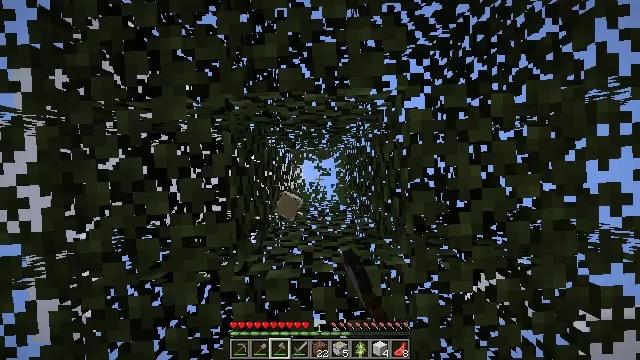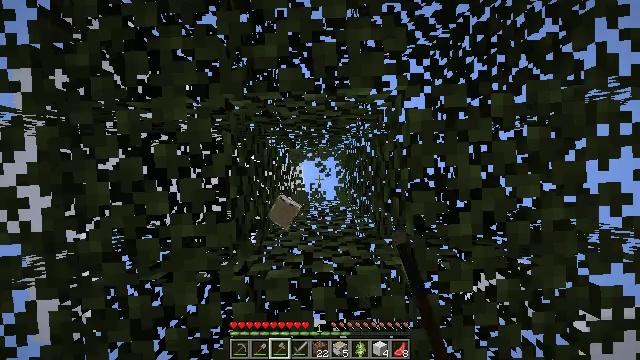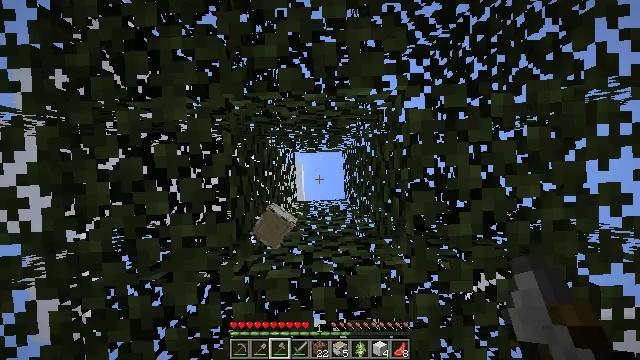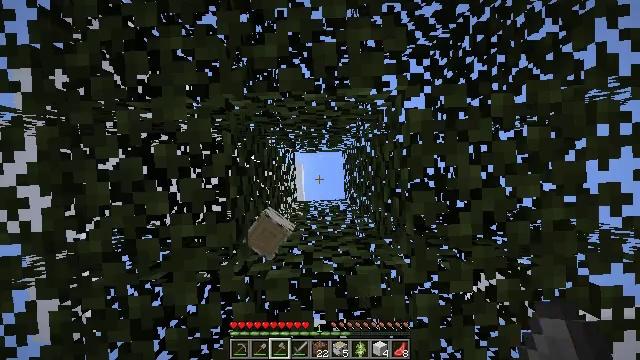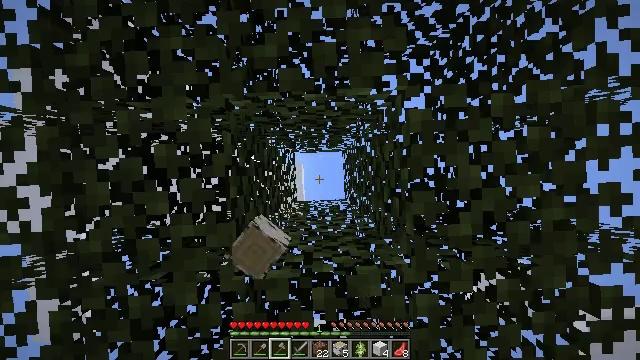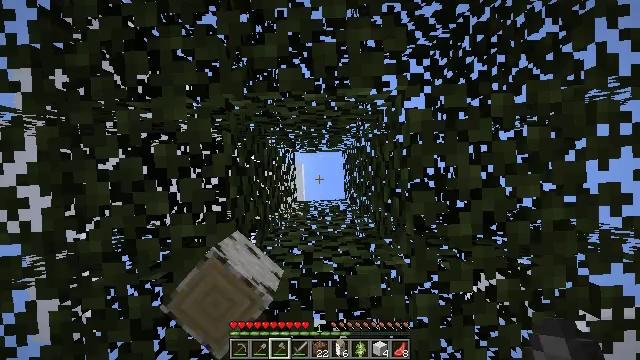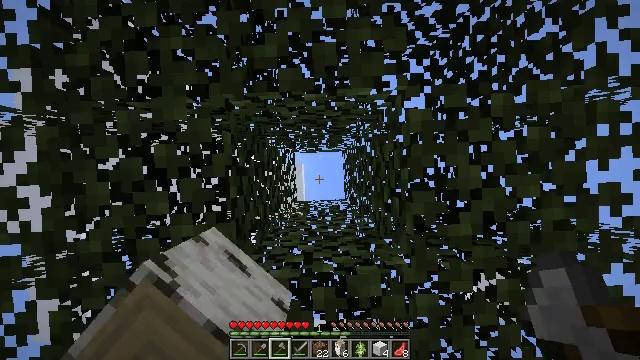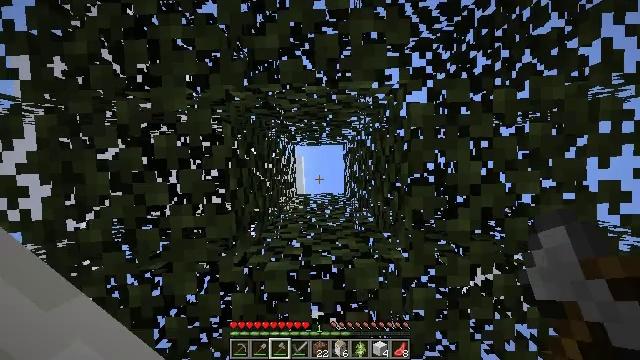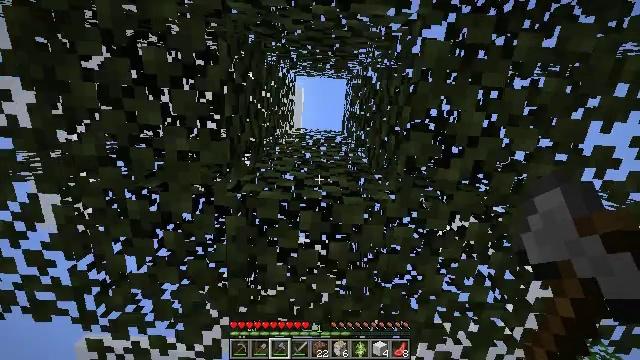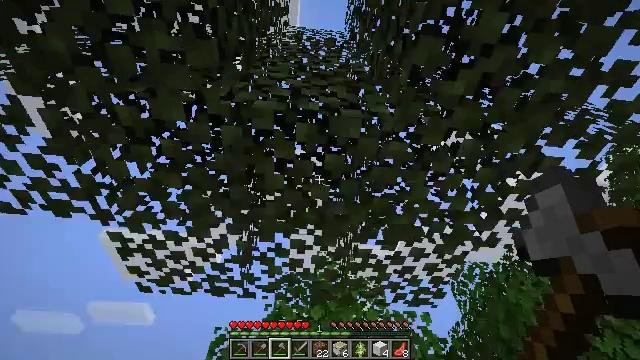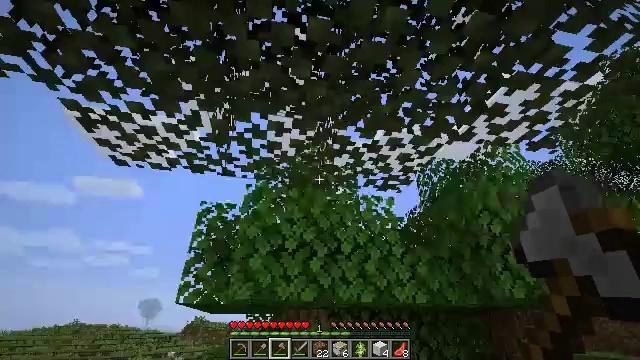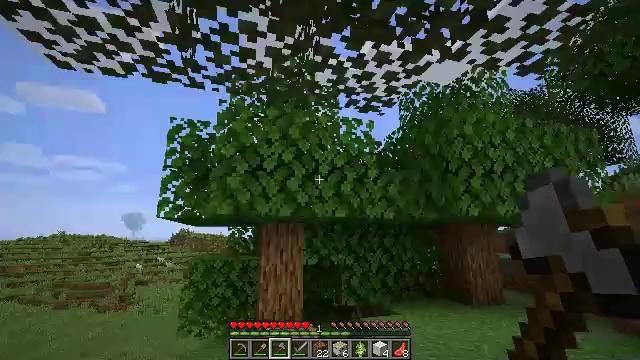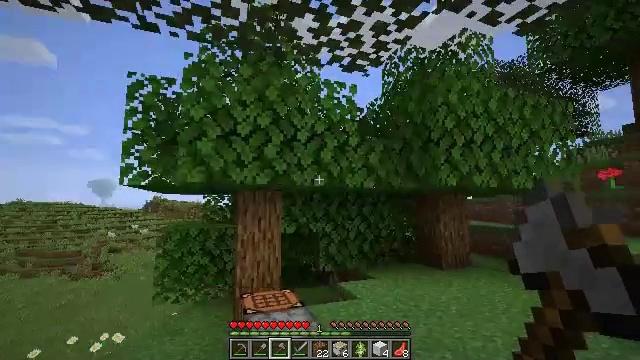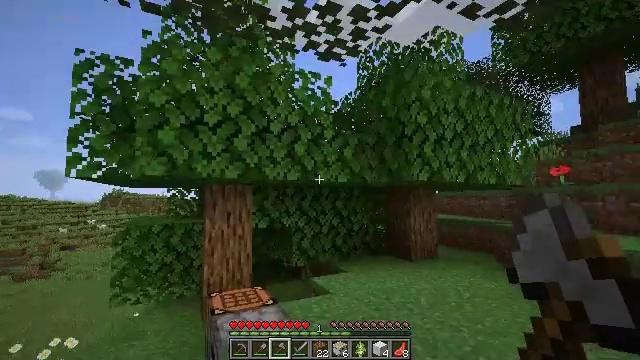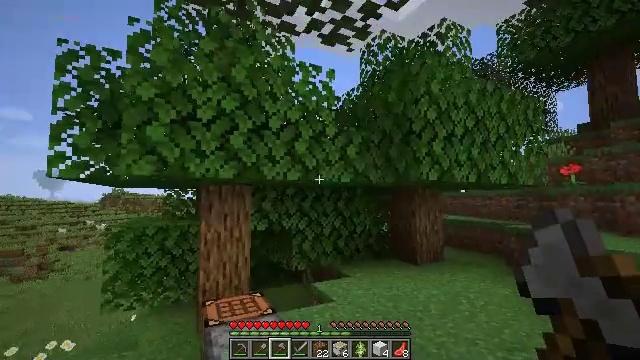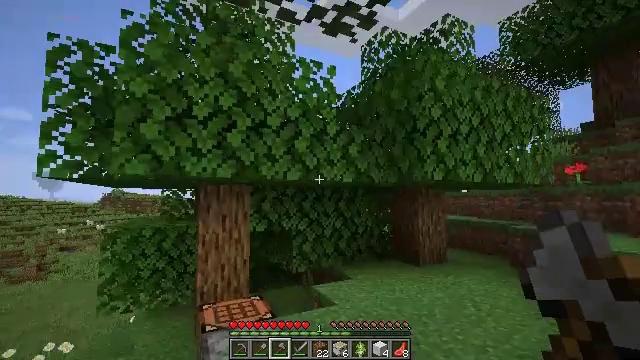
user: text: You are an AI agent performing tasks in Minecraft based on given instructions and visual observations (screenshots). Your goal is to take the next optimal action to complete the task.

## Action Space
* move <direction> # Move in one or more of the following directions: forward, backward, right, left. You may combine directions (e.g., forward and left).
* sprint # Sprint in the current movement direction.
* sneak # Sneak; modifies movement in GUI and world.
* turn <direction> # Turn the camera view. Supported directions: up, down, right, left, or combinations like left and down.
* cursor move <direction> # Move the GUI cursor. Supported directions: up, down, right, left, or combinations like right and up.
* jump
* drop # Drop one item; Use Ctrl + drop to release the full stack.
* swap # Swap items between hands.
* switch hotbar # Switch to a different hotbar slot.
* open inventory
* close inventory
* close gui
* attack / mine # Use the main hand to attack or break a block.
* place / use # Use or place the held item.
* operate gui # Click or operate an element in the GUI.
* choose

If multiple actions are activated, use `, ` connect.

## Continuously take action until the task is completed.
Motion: motion action
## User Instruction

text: Cut down the tree and harvest oak logs.
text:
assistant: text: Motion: attack / mine
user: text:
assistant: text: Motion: no_op
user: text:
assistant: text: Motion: no_op
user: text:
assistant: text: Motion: no_op
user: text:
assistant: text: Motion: no_op
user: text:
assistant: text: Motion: no_op
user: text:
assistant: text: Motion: turn down
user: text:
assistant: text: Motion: turn right and down
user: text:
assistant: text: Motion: turn right and down
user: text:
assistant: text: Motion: move forward, turn right and down
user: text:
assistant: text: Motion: move forward, turn right and down
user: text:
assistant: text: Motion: move forward, turn right and down
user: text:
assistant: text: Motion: move forward, turn right and down
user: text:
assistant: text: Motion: move forward
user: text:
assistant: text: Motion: move forward
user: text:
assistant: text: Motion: move forward
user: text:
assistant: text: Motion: move forward
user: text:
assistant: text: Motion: move forward
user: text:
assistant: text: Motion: move forward, turn right and down
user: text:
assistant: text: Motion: move forward and move right, turn right and down
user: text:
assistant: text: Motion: move forward and move right, turn right and down
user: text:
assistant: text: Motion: move forward and move right, turn right and down
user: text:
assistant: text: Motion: move forward and move right, turn right
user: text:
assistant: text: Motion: move forward and move right
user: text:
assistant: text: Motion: move forward and move right, turn left
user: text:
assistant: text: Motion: move forward, turn left
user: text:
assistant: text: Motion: move forward, turn left and down
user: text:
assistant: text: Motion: move forward, turn left and down
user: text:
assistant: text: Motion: move forward, turn left and down
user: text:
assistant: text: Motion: move forward, turn left and down